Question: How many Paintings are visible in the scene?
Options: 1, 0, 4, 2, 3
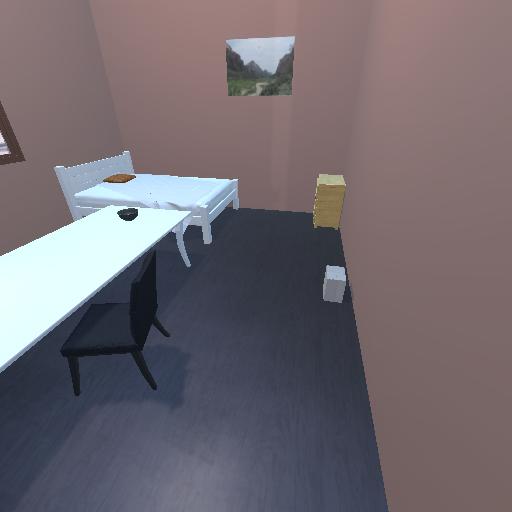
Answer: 1